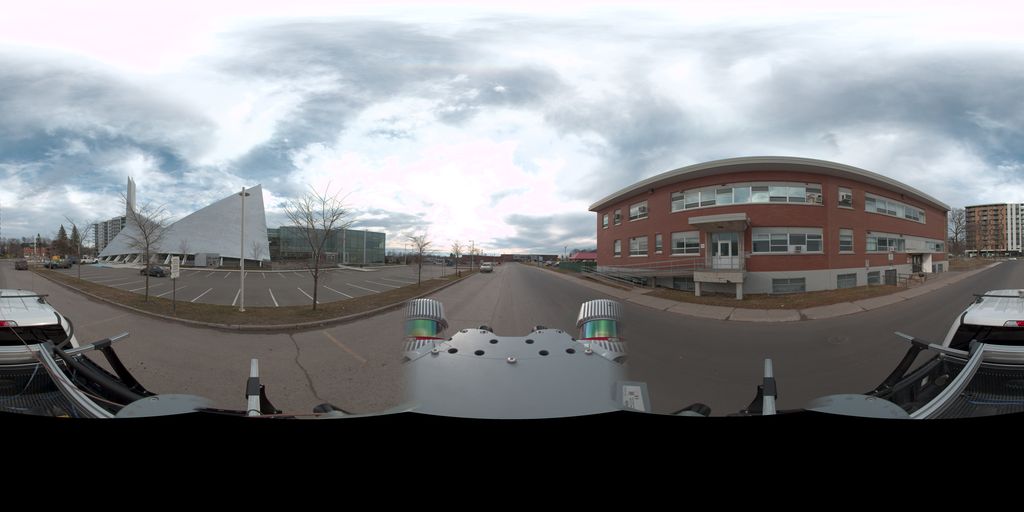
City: quebec_city